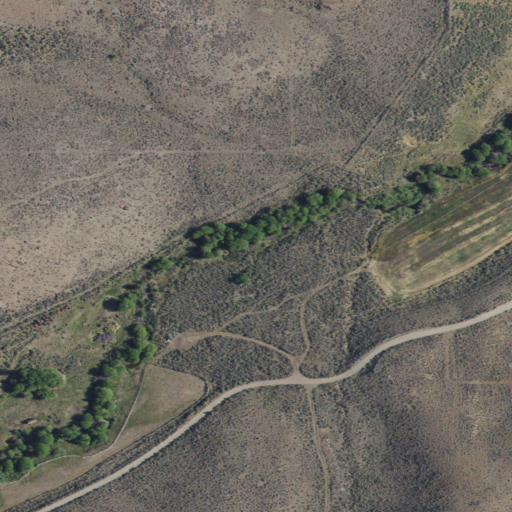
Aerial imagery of valley in Idaho named Bedy Canyon containing shrub and herbaceous wetlands